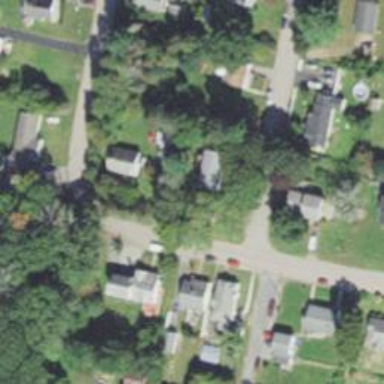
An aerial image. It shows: Residential driveway serving as service road.